Aerial crown-view tile of a tropical tree (Barro Colorado Island, Panama), acquired 20250414:
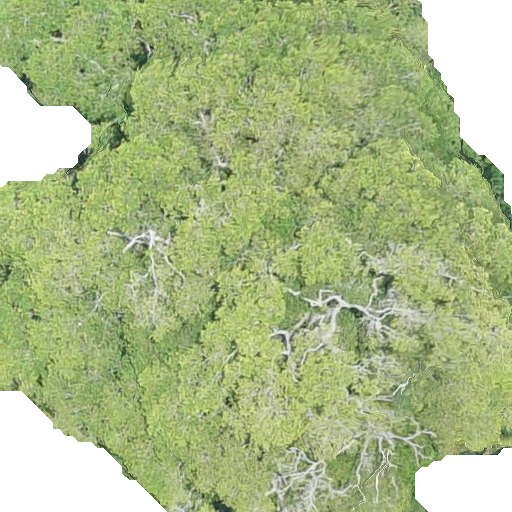
Species: Terminalia oblonga
GBIF accepted scientific name: Terminalia oblonga
Crown area: 429.402 m²